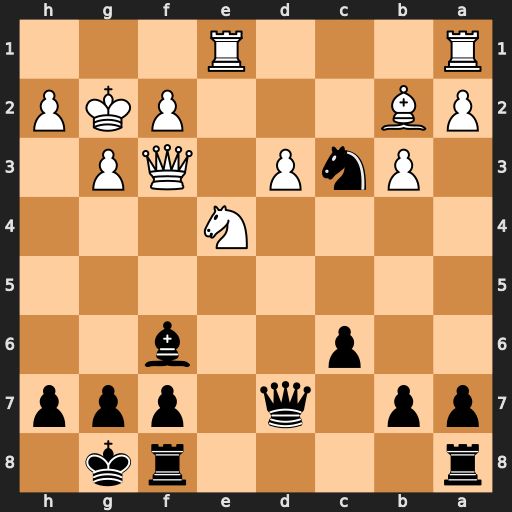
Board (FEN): r4rk1/pp1q1ppp/2p2b2/8/4N3/1PnP1QP1/PB3PKP/R3R3
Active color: b
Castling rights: -
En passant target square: -
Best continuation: Nxe4 dxe4 Bxb2